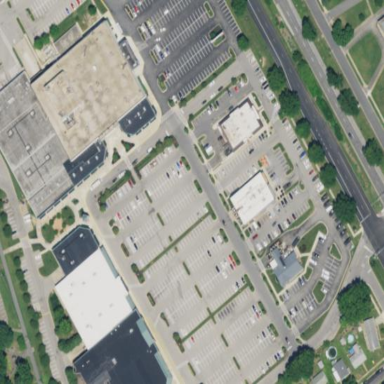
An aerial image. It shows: Retail area.